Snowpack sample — Snodgrass Mountain, Crested Butte, Colorado (2/4/25, 12:06 PM MST)
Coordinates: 38.923, -106.968
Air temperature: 35 °F
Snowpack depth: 80 cm
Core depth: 70 cm
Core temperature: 32 °F
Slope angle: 14°, slope face: 78°
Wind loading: low
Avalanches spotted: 0
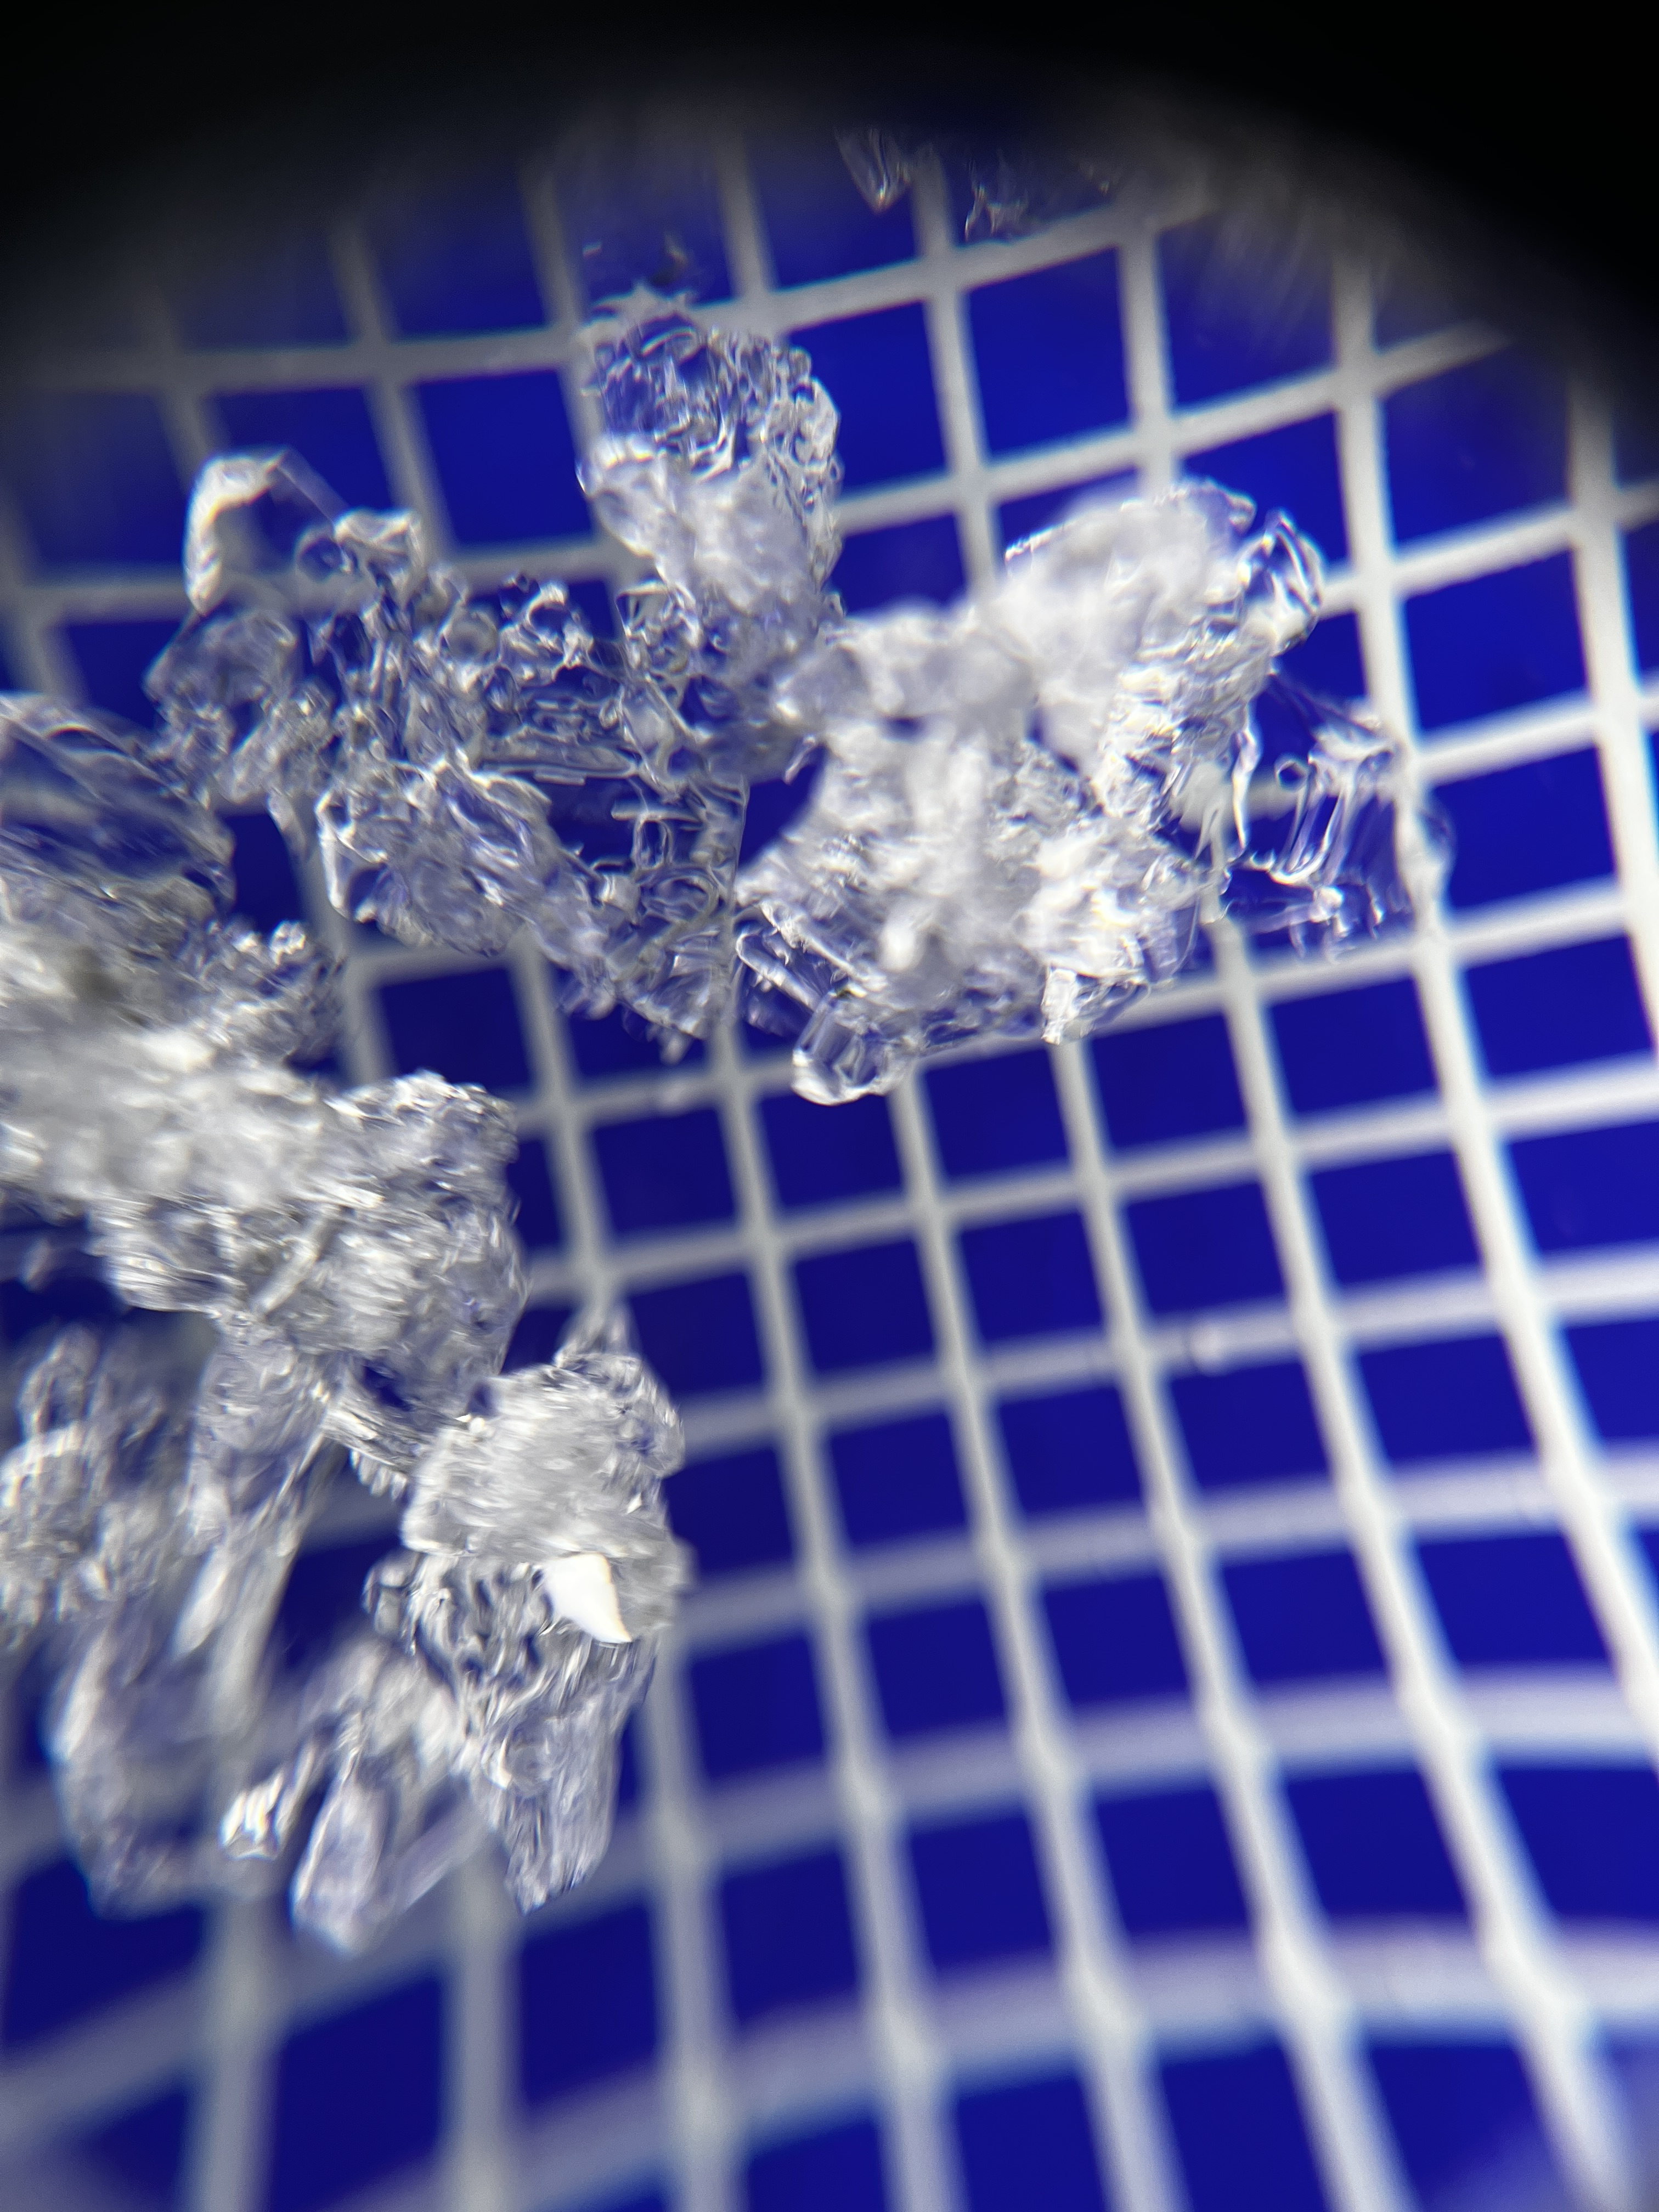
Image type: magnified_profile
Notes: No avalanches nearby, unusually warm weather for the last month reported by residents, Collected 25 yards from treeline